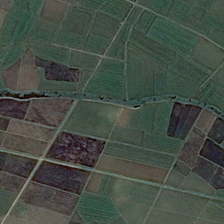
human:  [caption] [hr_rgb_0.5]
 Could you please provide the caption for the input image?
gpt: many green farmlands are in two sides of small river .

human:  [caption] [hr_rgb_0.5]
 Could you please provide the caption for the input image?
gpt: many green farmlands are in two sides of small river .

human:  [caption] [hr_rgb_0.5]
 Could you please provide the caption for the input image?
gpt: many green farmlands are in two sides of small river .

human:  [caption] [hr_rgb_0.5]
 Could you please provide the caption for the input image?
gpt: many green farmlands are in two sides of small river .

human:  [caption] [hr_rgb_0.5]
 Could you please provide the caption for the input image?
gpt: many green farmlands are in two sides of small river .